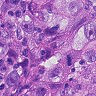
Metastatic tissue present: yes